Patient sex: M
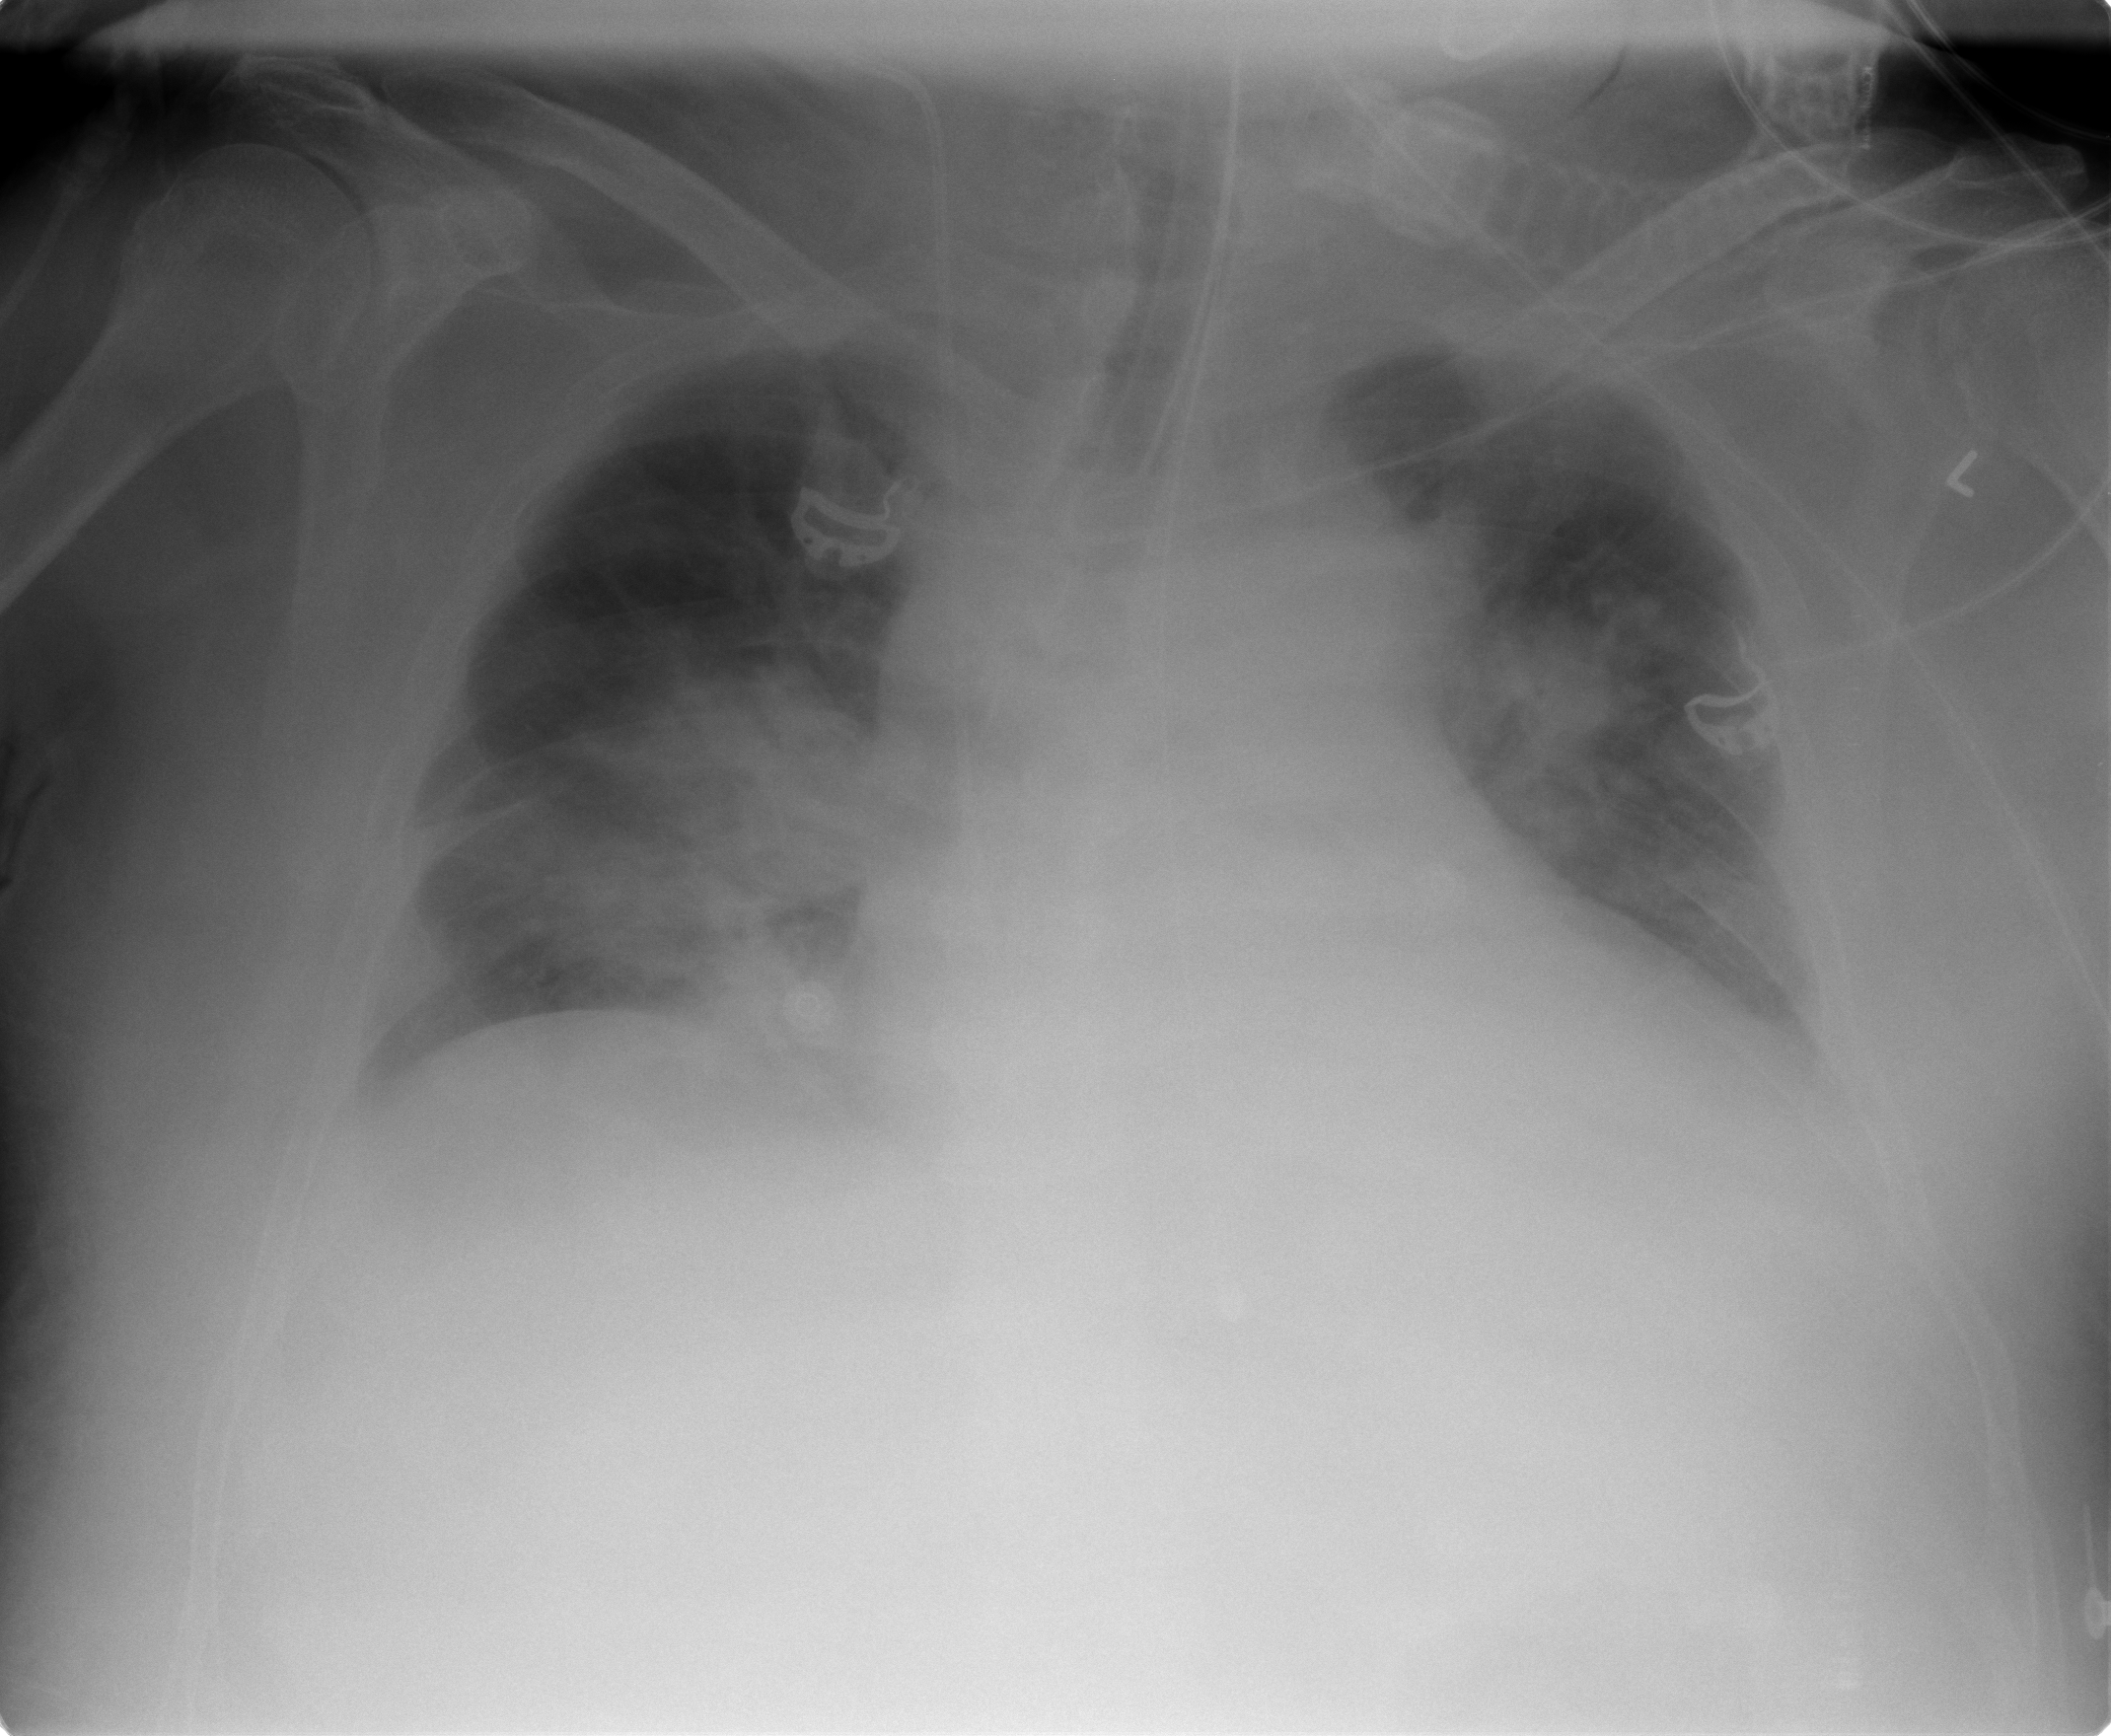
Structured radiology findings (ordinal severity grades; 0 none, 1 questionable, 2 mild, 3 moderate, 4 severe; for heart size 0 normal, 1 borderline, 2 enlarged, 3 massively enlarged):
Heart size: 2
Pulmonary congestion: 2
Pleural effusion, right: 1
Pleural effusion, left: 1
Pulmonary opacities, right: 3
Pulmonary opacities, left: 2
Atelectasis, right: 2
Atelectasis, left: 2